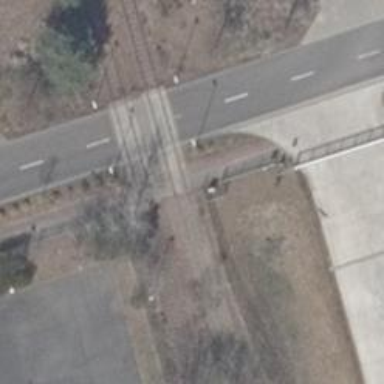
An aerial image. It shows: Railway switch.